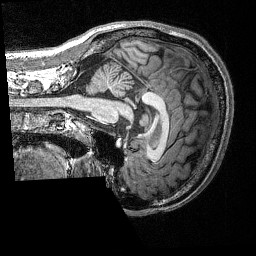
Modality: T1w
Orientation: sagittal
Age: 23
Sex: female
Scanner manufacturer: siemens
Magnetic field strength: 3 T
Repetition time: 2.53 s
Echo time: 0.00309 s